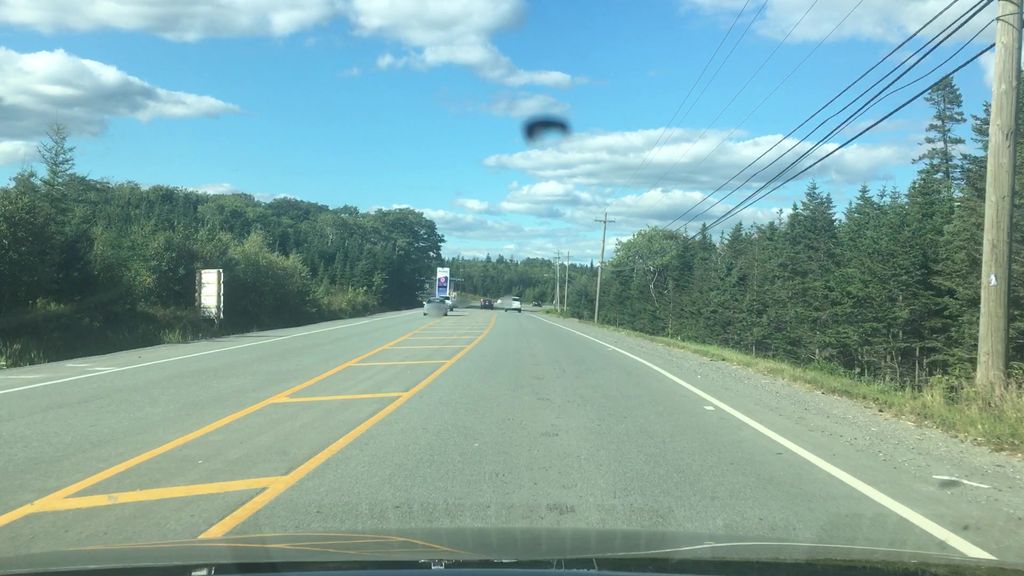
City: halifax